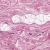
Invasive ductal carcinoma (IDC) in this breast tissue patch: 0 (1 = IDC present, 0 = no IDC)